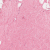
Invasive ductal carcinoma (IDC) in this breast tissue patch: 0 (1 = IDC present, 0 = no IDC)